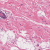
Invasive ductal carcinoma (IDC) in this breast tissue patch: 0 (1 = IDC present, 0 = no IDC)